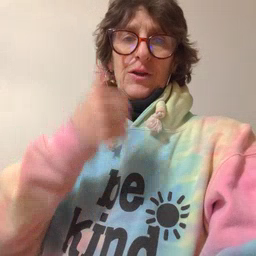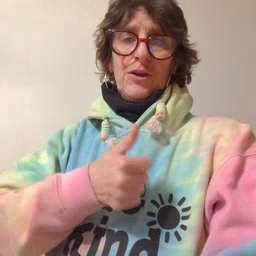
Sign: every